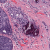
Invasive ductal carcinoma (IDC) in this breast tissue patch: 1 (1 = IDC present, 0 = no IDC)